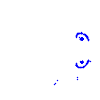
Particle: proton